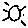
Label: sun